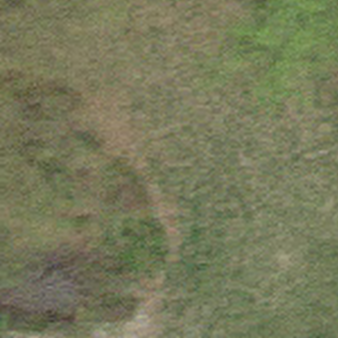
Label: other